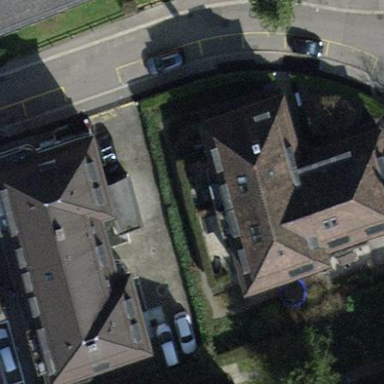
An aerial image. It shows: Image showing building with apartments.